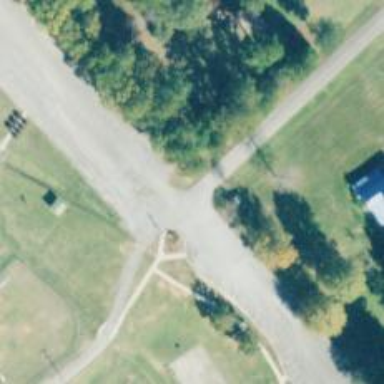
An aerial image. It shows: Stop road.